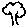
Label: tree